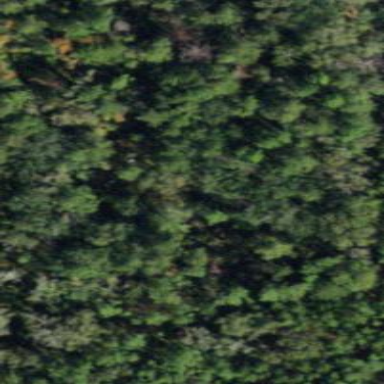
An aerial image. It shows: Mixed woodland area with various types of leaves.